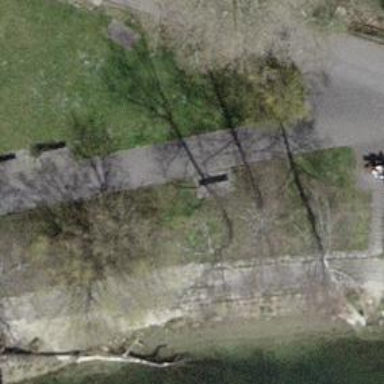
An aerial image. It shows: Black bench.